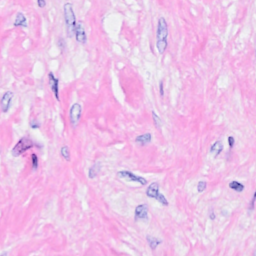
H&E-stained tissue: Breast